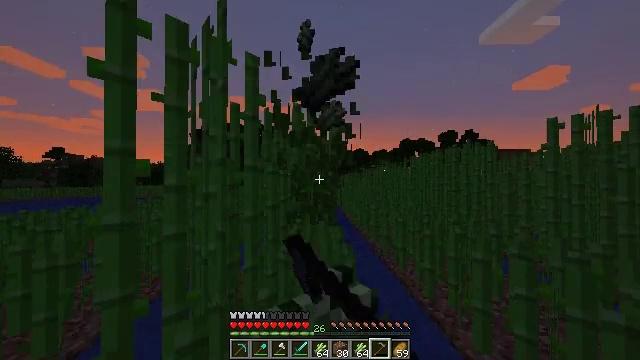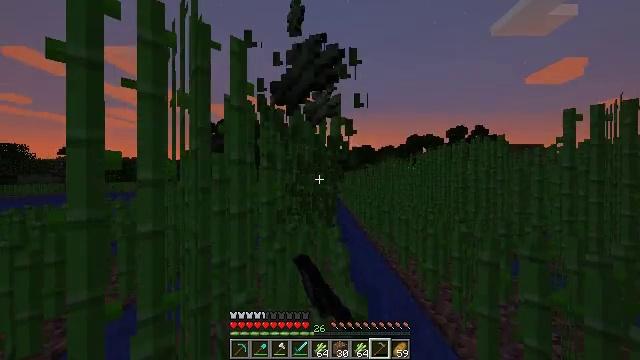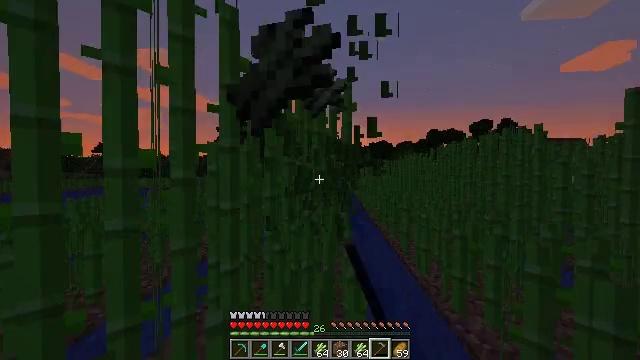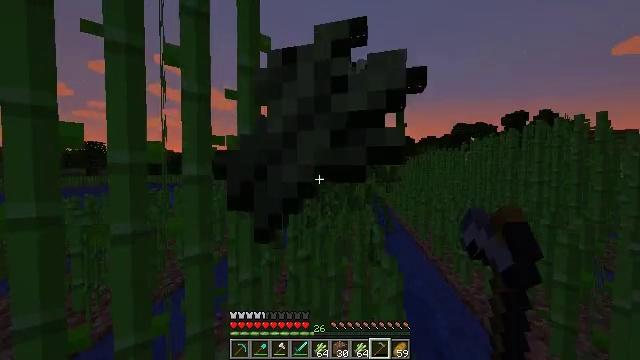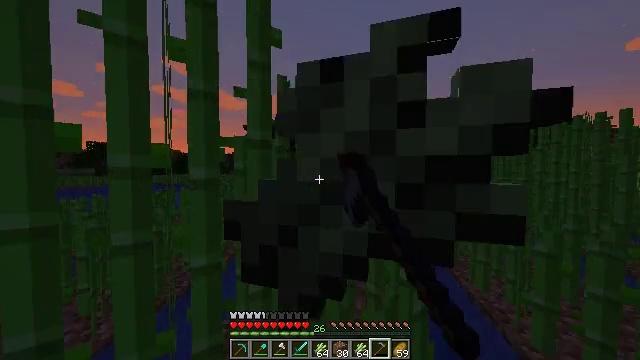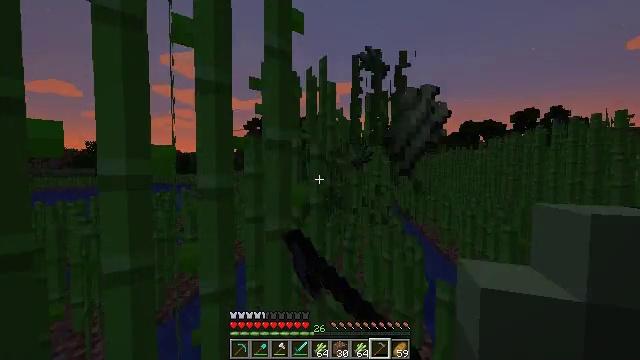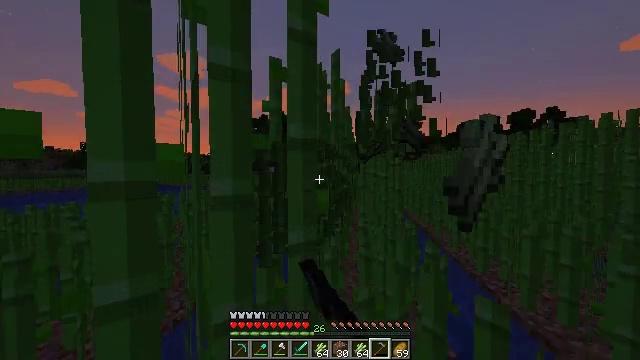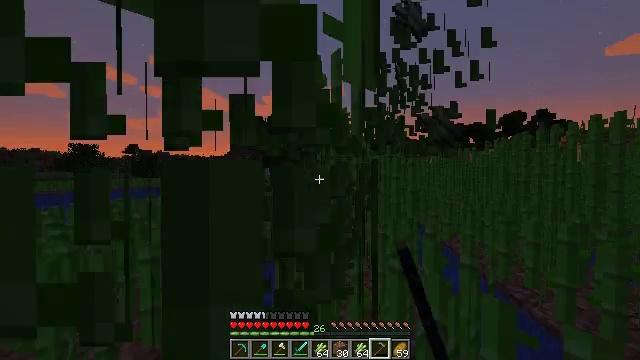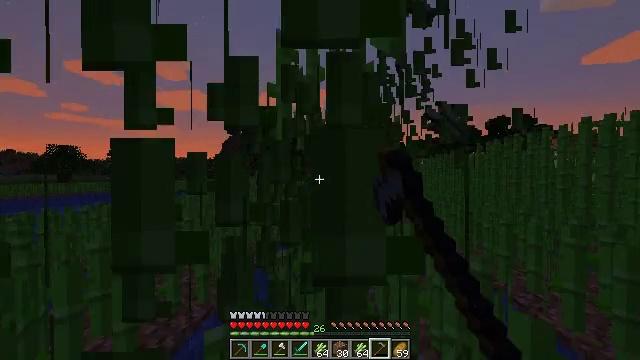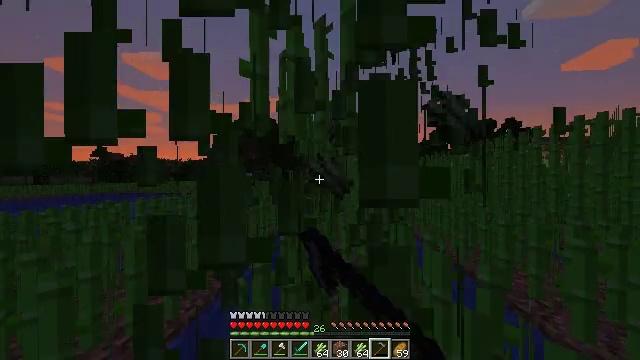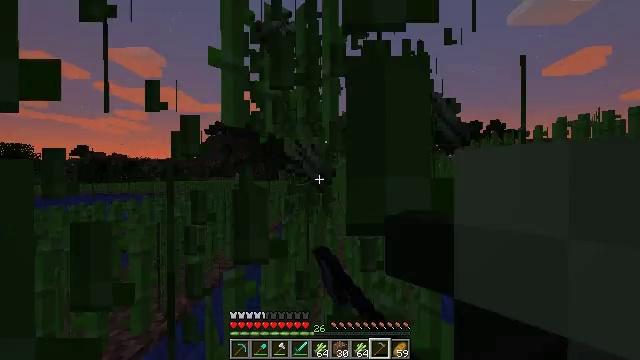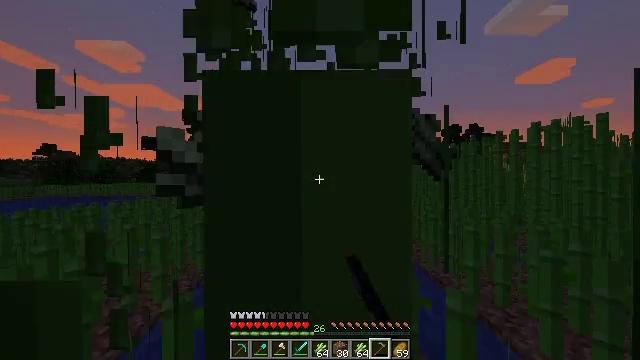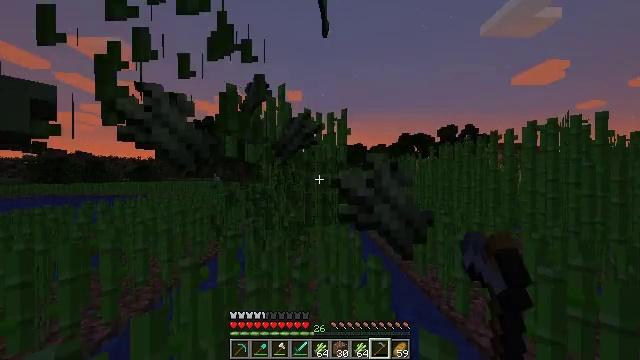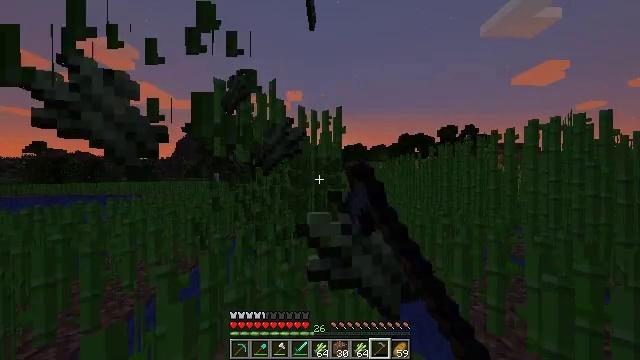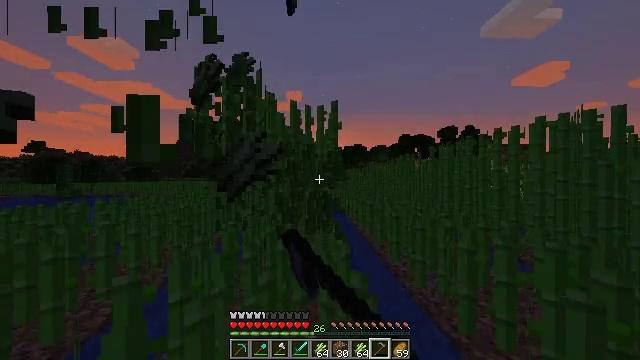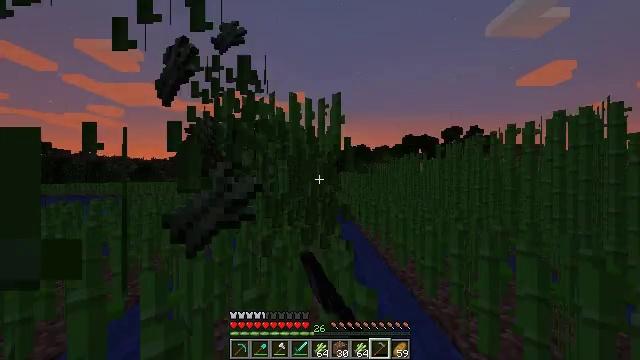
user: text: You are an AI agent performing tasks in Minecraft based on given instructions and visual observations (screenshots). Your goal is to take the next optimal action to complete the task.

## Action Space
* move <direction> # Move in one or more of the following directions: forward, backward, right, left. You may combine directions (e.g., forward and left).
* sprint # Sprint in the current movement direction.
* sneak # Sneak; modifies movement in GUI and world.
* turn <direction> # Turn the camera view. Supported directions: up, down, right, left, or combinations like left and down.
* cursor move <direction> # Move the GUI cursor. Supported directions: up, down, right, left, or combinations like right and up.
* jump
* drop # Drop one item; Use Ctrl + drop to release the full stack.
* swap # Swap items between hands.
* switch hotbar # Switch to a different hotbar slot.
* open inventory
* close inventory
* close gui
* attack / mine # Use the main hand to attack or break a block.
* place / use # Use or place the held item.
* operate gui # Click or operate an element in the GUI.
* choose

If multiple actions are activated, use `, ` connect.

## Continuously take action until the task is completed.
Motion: motion action
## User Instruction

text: Gather sugar cane for crafting.
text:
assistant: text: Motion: move forward, sprint, turn left and down, attack / mine
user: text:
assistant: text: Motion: move forward and move left, sprint, turn left and down, attack / mine
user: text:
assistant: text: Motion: move forward and move left, sprint, turn left, attack / mine
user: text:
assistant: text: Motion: move forward and move left, sprint, turn left, attack / mine
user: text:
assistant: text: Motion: move forward and move left, sprint, attack / mine
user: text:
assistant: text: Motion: move forward and move left, sprint, attack / mine
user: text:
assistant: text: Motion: move forward, sprint, turn right, attack / mine
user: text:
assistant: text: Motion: move forward and move right, sprint, turn right, attack / mine
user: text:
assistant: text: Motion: move forward and move right, sprint, turn right, attack / mine
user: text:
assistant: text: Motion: move forward and move right, sprint, turn right, attack / mine
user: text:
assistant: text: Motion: move forward and move right, sprint, turn right, attack / mine
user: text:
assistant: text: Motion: move forward and move right, sprint, attack / mine
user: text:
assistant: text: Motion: move forward, sprint, attack / mine
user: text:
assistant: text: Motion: move forward, sprint, attack / mine
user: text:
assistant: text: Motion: move forward and move left, sprint, attack / mine
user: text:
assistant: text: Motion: move forward and move left, sprint, turn left, attack / mine
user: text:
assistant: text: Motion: move forward and move left, sprint, turn left, attack / mine
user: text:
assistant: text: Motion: move forward and move left, sprint, turn left, attack / mine
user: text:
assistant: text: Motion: move forward and move left, sprint, attack / mine
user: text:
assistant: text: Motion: move forward, sprint, attack / mine
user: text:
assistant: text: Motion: move forward, sprint, attack / mine
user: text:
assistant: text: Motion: move forward, sprint, turn right, attack / mine
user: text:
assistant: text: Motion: move forward and move right, sprint, turn right, attack / mine
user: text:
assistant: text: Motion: move forward and move right, sprint, turn right, attack / mine
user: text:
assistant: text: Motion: move forward and move right, sprint, turn right, attack / mine
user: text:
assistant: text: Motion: move forward and move right, sprint, attack / mine
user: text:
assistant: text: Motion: move forward and move right, sprint, attack / mine
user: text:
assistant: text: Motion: move forward, sprint, attack / mine
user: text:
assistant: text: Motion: move forward, sprint, turn left, attack / mine
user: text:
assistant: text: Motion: move forward and move left, sprint, turn left, attack / mine